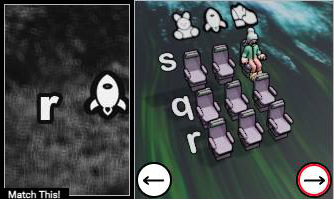
Task: seats
Answer: no